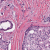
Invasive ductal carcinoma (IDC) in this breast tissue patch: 1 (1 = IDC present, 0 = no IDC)